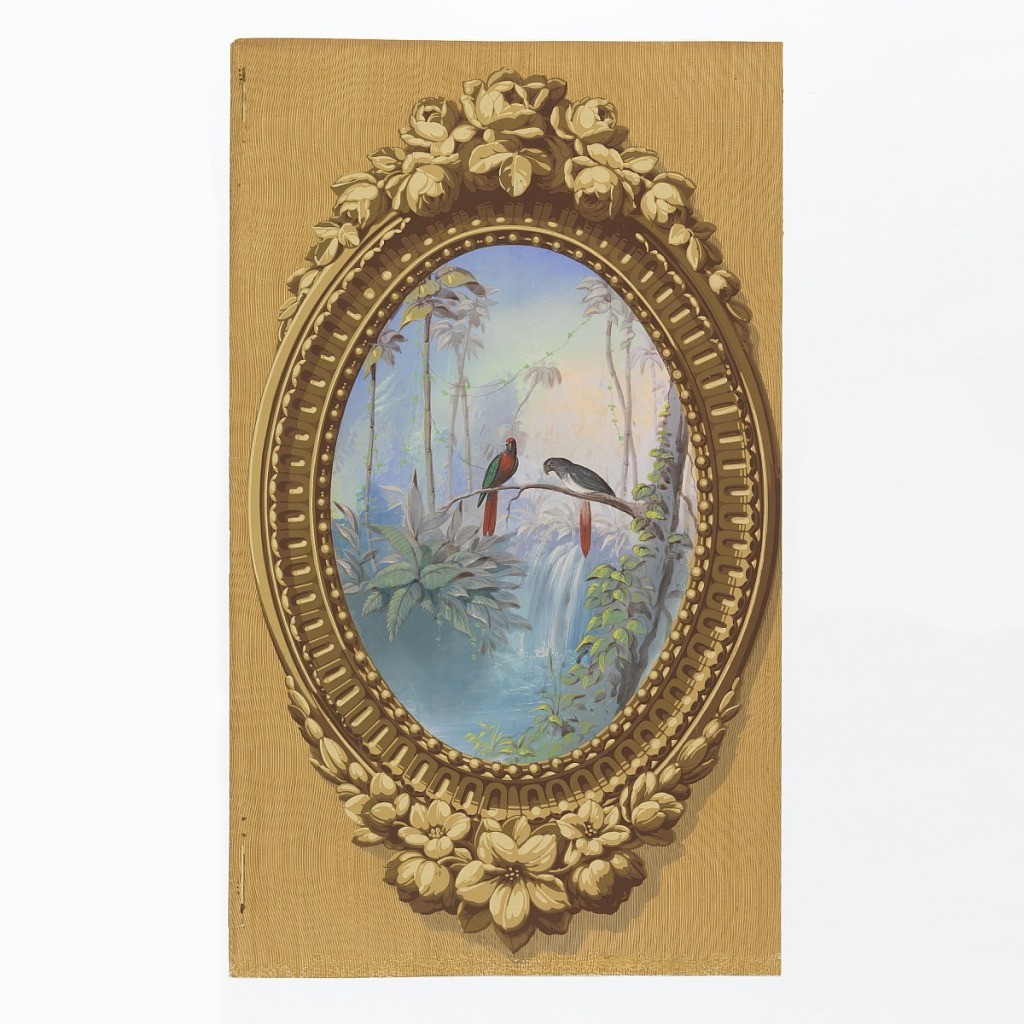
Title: Decorative panel
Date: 1850–1860
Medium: Block printed and hand painted on a combed background
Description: Vertical rectangle. Simulation of elaborately carved wood frame, oval, brought to the rectangle by simulated surface of graining. Enclosed in the frame is a painted representation of macaws in a setting of tropical foliage with a waterfall in the background.